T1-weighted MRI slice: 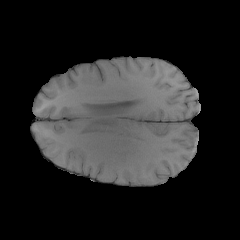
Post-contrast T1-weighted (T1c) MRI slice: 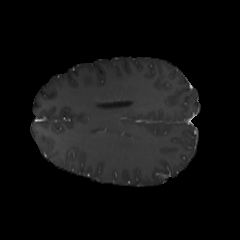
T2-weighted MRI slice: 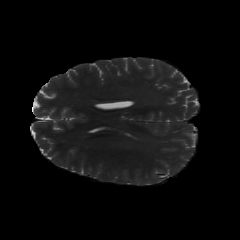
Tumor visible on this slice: no